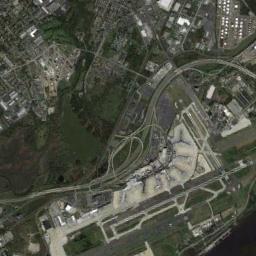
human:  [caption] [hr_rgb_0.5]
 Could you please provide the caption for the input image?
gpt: There is an airport surrounded by many houses and fields .

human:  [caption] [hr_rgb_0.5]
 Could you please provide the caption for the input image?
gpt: An airport with some parallel runways and terminals on the lawn and some overpasses and freeways beside .

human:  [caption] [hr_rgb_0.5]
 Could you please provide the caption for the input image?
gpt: The airport was built in the middle of lush vegetation .

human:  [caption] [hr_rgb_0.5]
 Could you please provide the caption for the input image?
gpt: A complex airport with many runways and buildings is surrounded by a residential area .

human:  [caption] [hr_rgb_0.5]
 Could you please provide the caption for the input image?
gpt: The airport has   many intersecting roads .